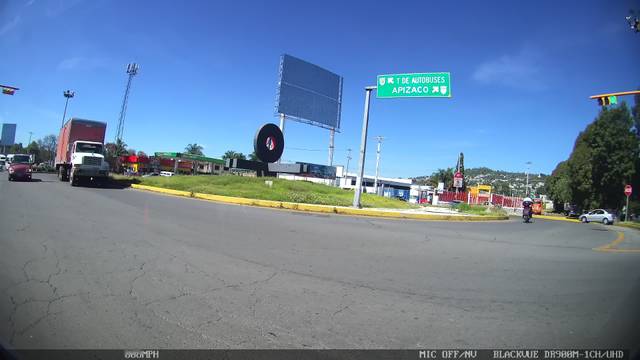
Region: Mexico
Coordinates: 19.325, -98.247